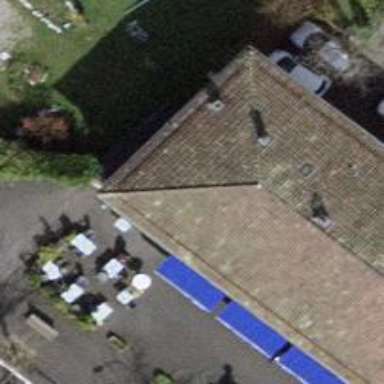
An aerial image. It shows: Restaurant.